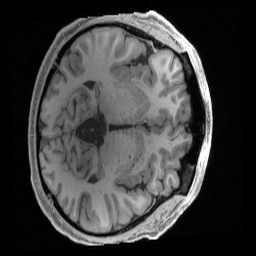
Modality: T1w
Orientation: axial
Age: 47
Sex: male
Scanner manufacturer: siemens
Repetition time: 2.4 s
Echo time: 0.00231 s